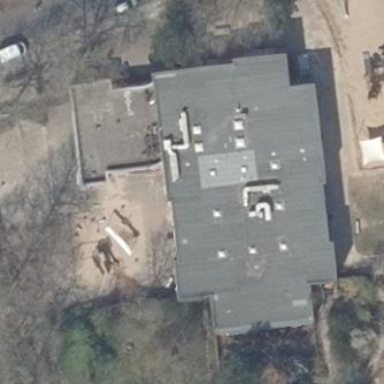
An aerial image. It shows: Kindergarten.